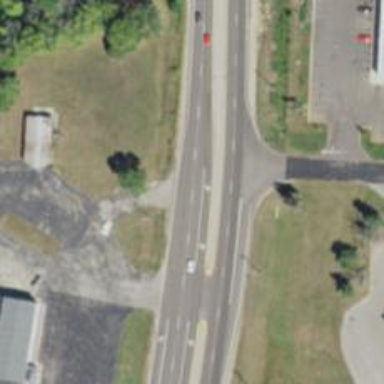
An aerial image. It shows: Primary highway.